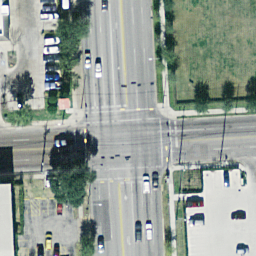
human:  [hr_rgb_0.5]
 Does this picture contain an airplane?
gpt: no

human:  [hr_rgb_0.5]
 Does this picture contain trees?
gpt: yes